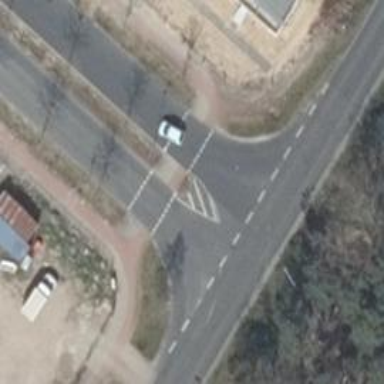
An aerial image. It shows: Footway.